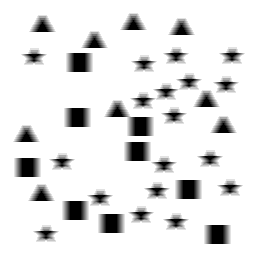
Squares: 9
Triangles: 9
Stars: 18
Total shapes: 36